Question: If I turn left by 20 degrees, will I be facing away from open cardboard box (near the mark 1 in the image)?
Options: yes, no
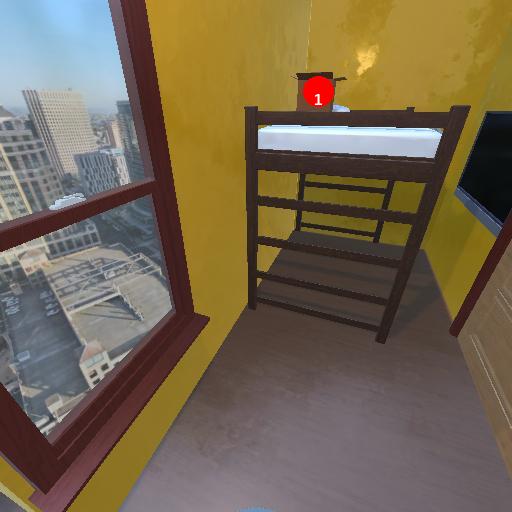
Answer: yes